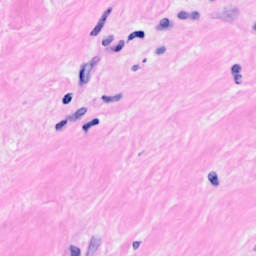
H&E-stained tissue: Breast